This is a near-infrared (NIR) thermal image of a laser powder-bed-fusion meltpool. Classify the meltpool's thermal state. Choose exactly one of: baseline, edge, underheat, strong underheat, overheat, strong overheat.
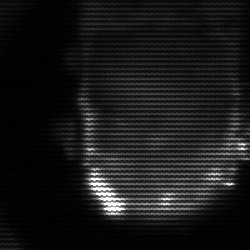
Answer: baseline